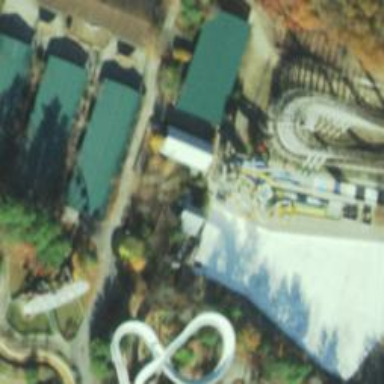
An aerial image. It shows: Water slide attraction.